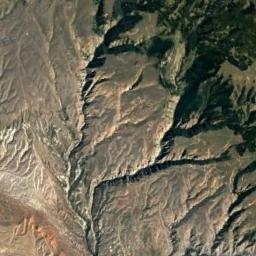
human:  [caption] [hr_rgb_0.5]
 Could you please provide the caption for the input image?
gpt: Seventy percent of the area on this mountain is covered by vegetation .

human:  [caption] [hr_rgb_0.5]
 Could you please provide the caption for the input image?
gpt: The folded mountain has a series of rugged mountains .

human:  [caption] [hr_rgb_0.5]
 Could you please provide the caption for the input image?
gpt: The mountain is full of bare land with lines of green plants .

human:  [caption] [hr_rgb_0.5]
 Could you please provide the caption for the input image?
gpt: The mountain is uneven and disheveled .

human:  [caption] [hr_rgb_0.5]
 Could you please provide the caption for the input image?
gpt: There are some rifts on the brown mountain .